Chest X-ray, AP view. Patient: 52 years old, sex M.
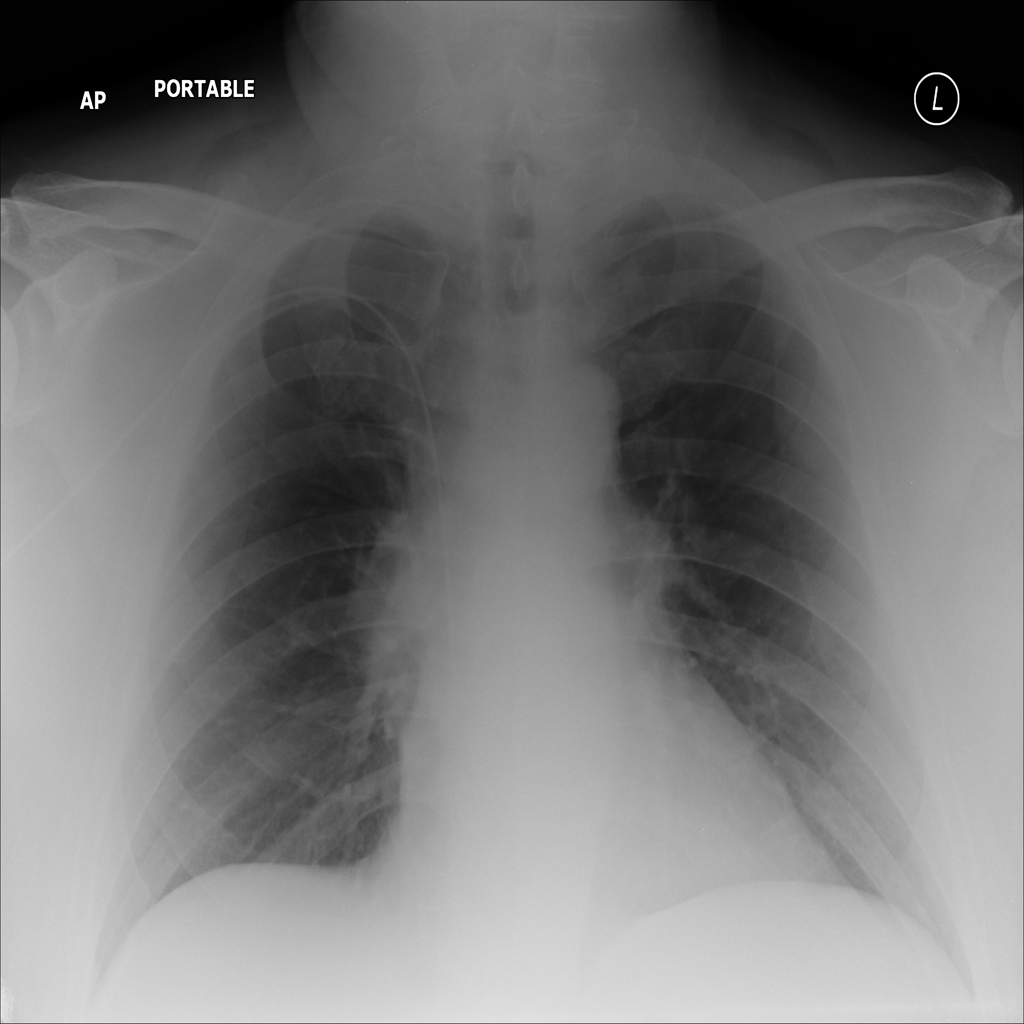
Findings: No Finding